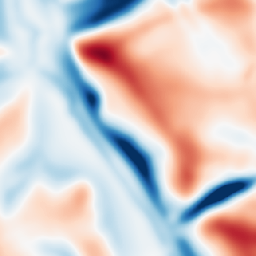
Category: multiscale
Decomposition family: dog
Decomposition parameters: sigma_low: 5
sigma_high: 20
Upsampling method: area
Upsampling parameters: scale: 8
Upsampling scale: 8